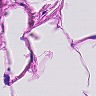
Metastatic tissue present: no